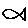
Label: fish